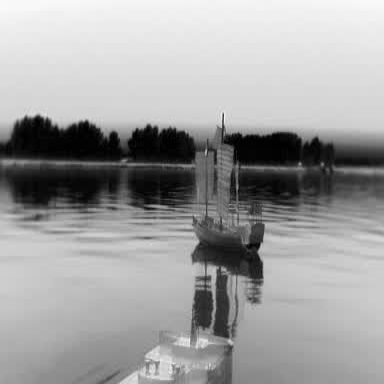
There are two objects shown in the infrared image, including a container_ship, and a sailboat.